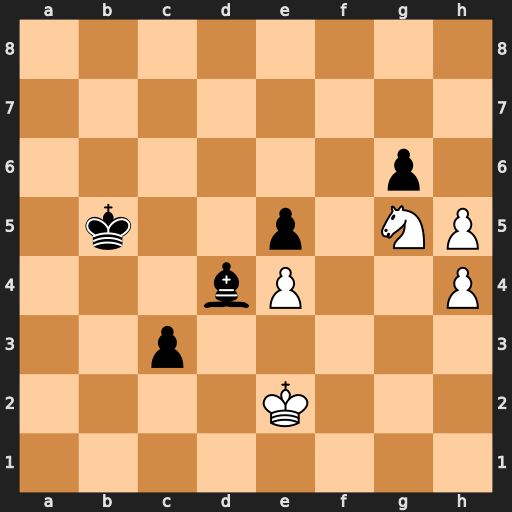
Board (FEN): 8/8/6p1/1k2p1NP/3bP2P/2p5/4K3/8
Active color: w
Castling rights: -
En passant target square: -
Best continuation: hxg6 c2 Kd2 c1=Q+ Kxc1